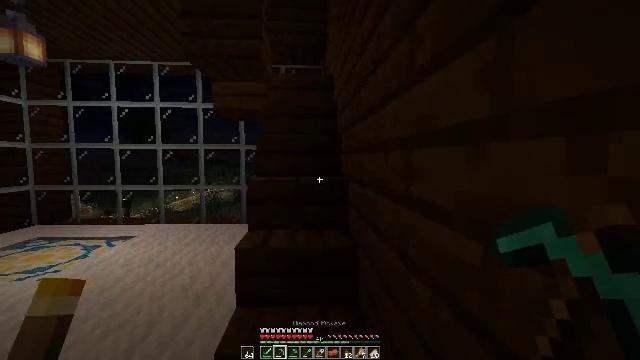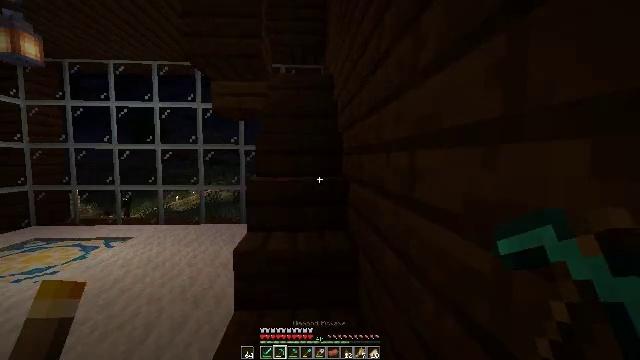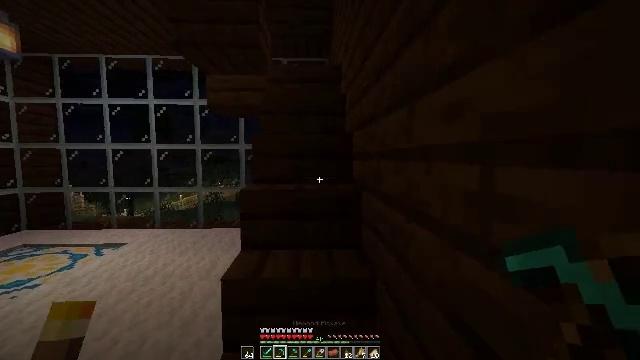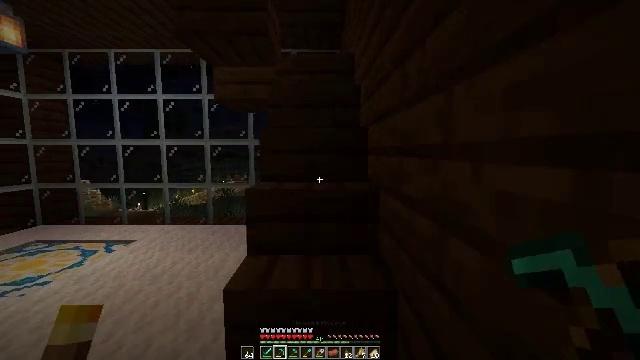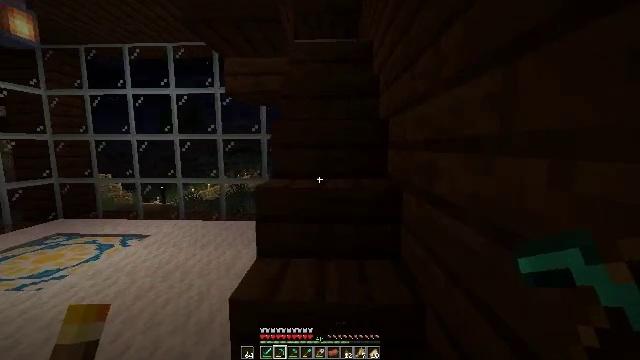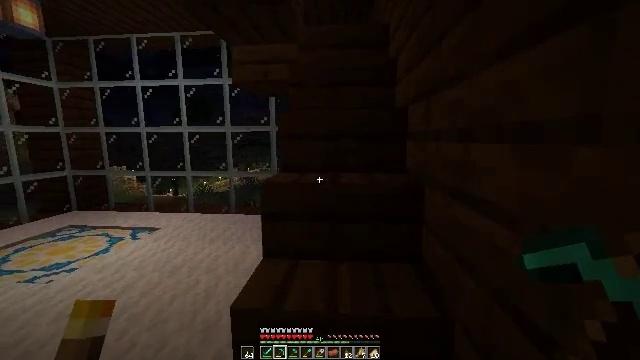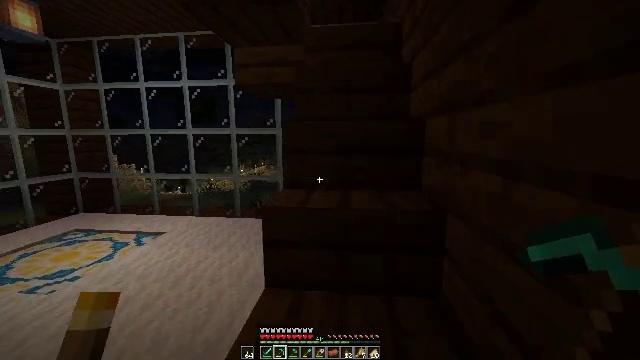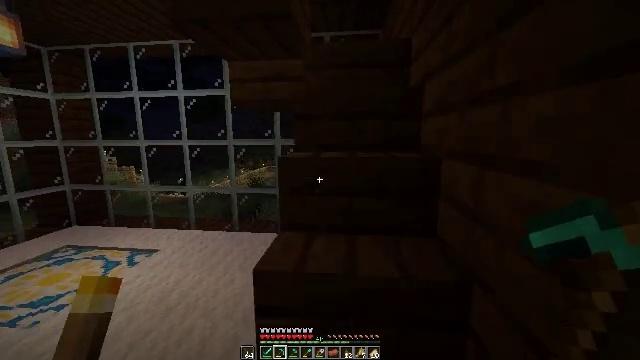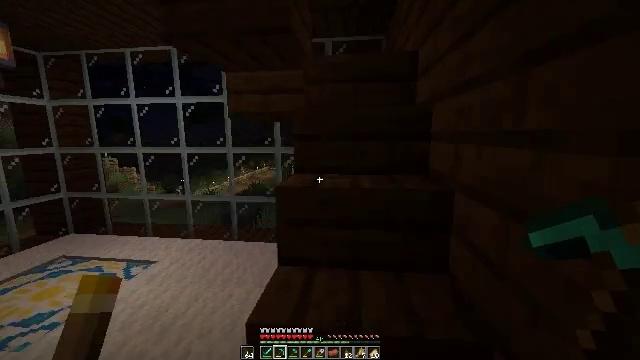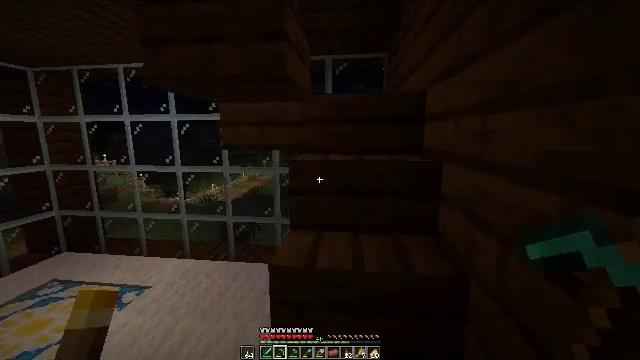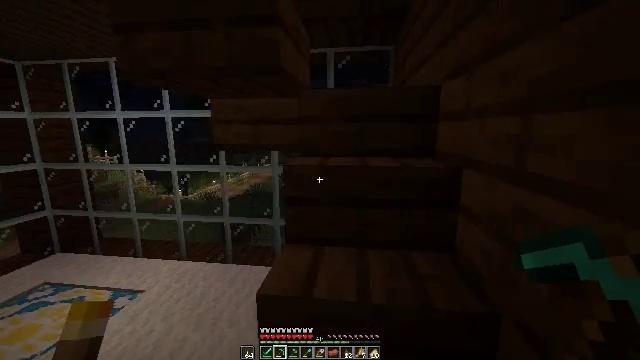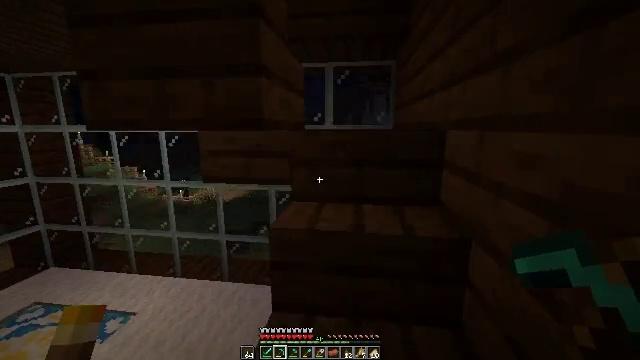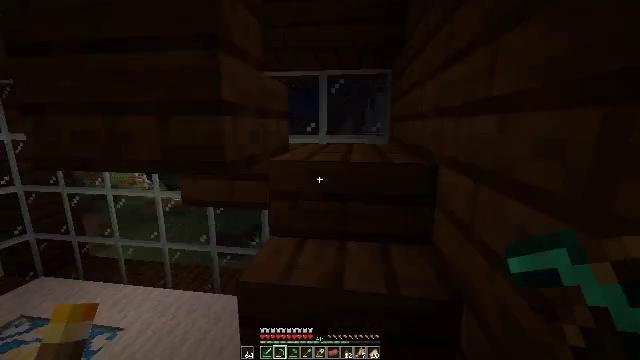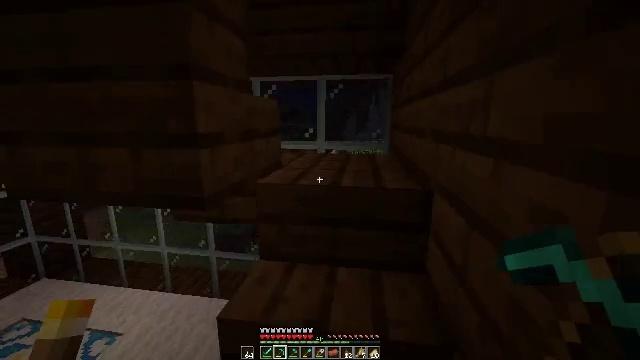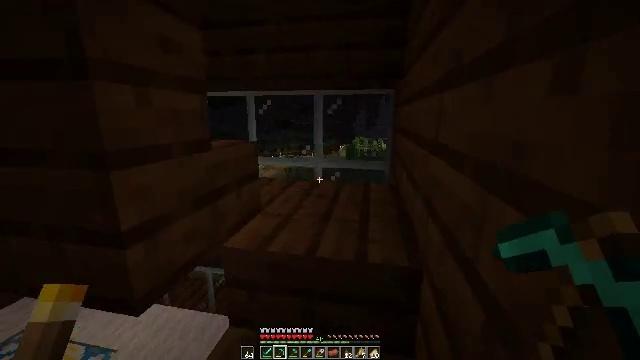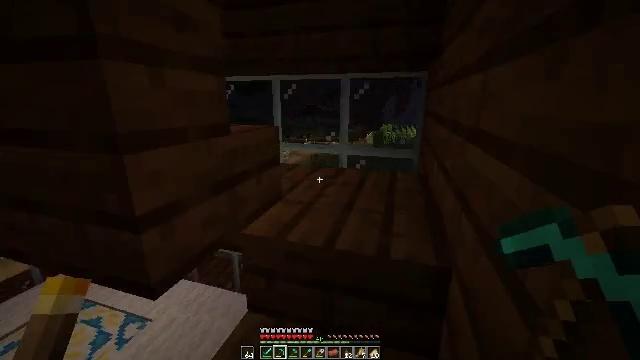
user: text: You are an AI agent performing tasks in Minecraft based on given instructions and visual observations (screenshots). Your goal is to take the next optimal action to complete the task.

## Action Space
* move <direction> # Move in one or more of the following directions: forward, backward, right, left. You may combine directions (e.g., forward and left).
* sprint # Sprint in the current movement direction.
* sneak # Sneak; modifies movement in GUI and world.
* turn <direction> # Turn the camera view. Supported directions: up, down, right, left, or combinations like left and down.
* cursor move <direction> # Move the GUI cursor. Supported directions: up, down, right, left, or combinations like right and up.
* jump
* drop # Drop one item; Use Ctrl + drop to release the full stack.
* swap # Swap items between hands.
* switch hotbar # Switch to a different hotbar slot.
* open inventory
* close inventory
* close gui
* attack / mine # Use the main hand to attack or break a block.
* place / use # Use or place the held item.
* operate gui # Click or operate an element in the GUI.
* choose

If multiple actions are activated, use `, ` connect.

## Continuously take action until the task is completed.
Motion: motion action
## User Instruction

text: Remove a lantern from the inventory.
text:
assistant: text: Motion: move forward
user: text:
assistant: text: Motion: move forward
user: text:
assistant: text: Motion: move forward, turn left and down
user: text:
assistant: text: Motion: move forward, turn left and down
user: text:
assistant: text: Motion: move forward, turn left and down
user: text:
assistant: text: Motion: move forward, turn left
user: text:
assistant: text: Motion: move forward
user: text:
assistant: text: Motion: move forward
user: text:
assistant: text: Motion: move forward
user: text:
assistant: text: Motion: move forward
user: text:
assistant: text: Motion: move forward and move right
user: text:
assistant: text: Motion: move forward and move right
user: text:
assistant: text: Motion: move forward and move right
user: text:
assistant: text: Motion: move forward and move right, turn left and down
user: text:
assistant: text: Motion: move forward and move right, turn left and down
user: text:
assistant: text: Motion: move forward and move right, turn left and down
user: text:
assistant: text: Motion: move forward and move right, turn left and down
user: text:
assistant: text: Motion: move forward and move right, turn left
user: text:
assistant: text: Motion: move forward and move right, turn left
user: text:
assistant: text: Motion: move forward and move right, turn left
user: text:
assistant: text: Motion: move forward and move right, turn left
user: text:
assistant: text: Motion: move forward and move right
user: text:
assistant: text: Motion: move forward and move right, turn left
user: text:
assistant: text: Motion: move forward and move right, turn left and up
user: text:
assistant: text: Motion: move forward and move right, turn left and up
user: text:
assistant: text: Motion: move forward and move right, turn left and up
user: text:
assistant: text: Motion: move forward and move right, turn left and up
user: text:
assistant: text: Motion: move forward, turn left and up
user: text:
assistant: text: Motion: move forward
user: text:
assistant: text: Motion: move forward, turn left and up